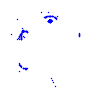
Particle: proton